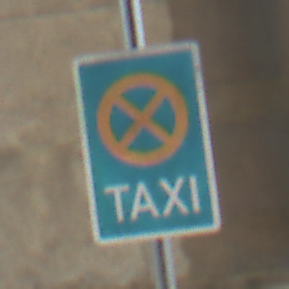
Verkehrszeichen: Taxenstand
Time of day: Midday
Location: Roofed (Beach)
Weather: Overcast
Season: NotSpecified
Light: Natural